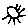
Label: sun